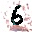
Label: 6